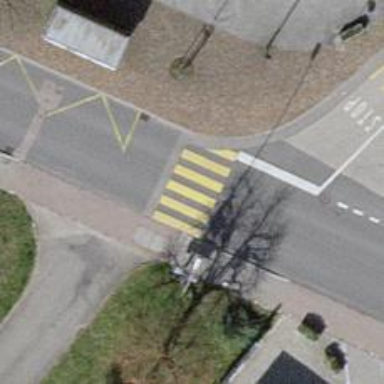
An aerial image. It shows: Zebra crossing on the road.